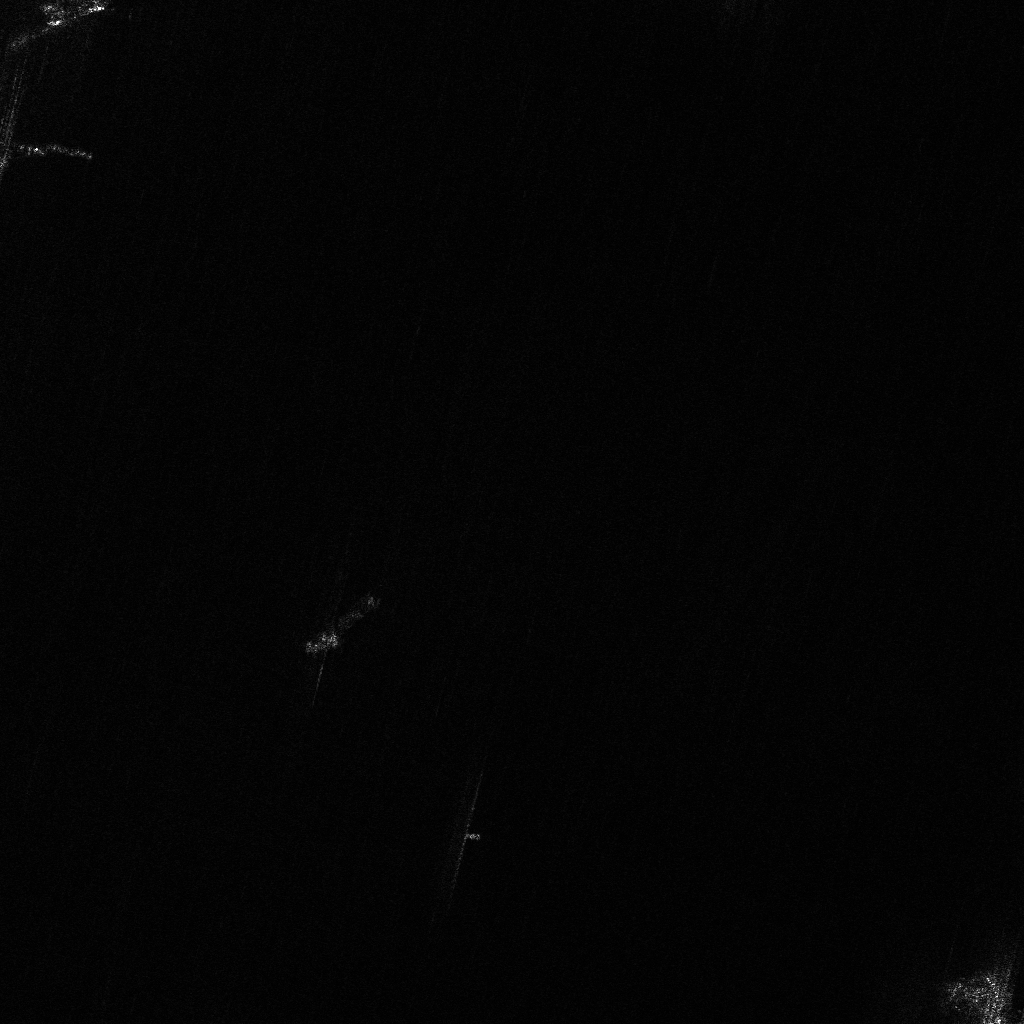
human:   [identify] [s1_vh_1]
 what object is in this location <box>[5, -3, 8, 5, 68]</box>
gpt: <ref>1 large container at the top left</ref>